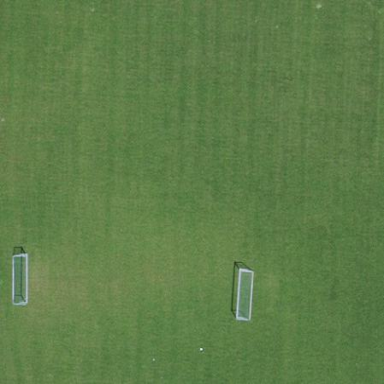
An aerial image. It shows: Soccer pitch for leisureland activities.